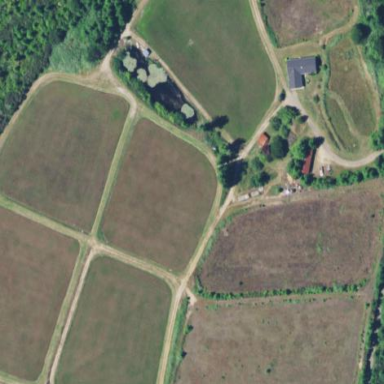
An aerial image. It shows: Farmland with cranberries as the main crop.